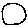
Label: circle